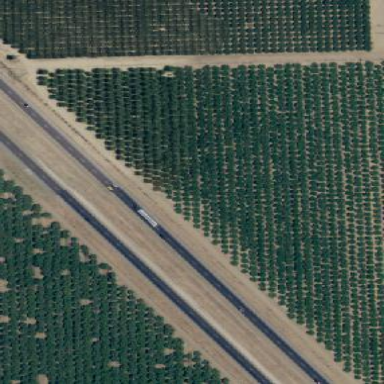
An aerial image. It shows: Orchard filled with almond trees.